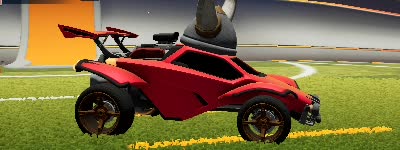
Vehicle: octane